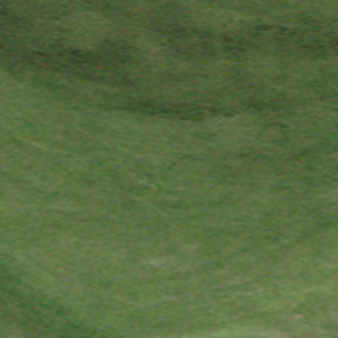
Label: other